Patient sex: M
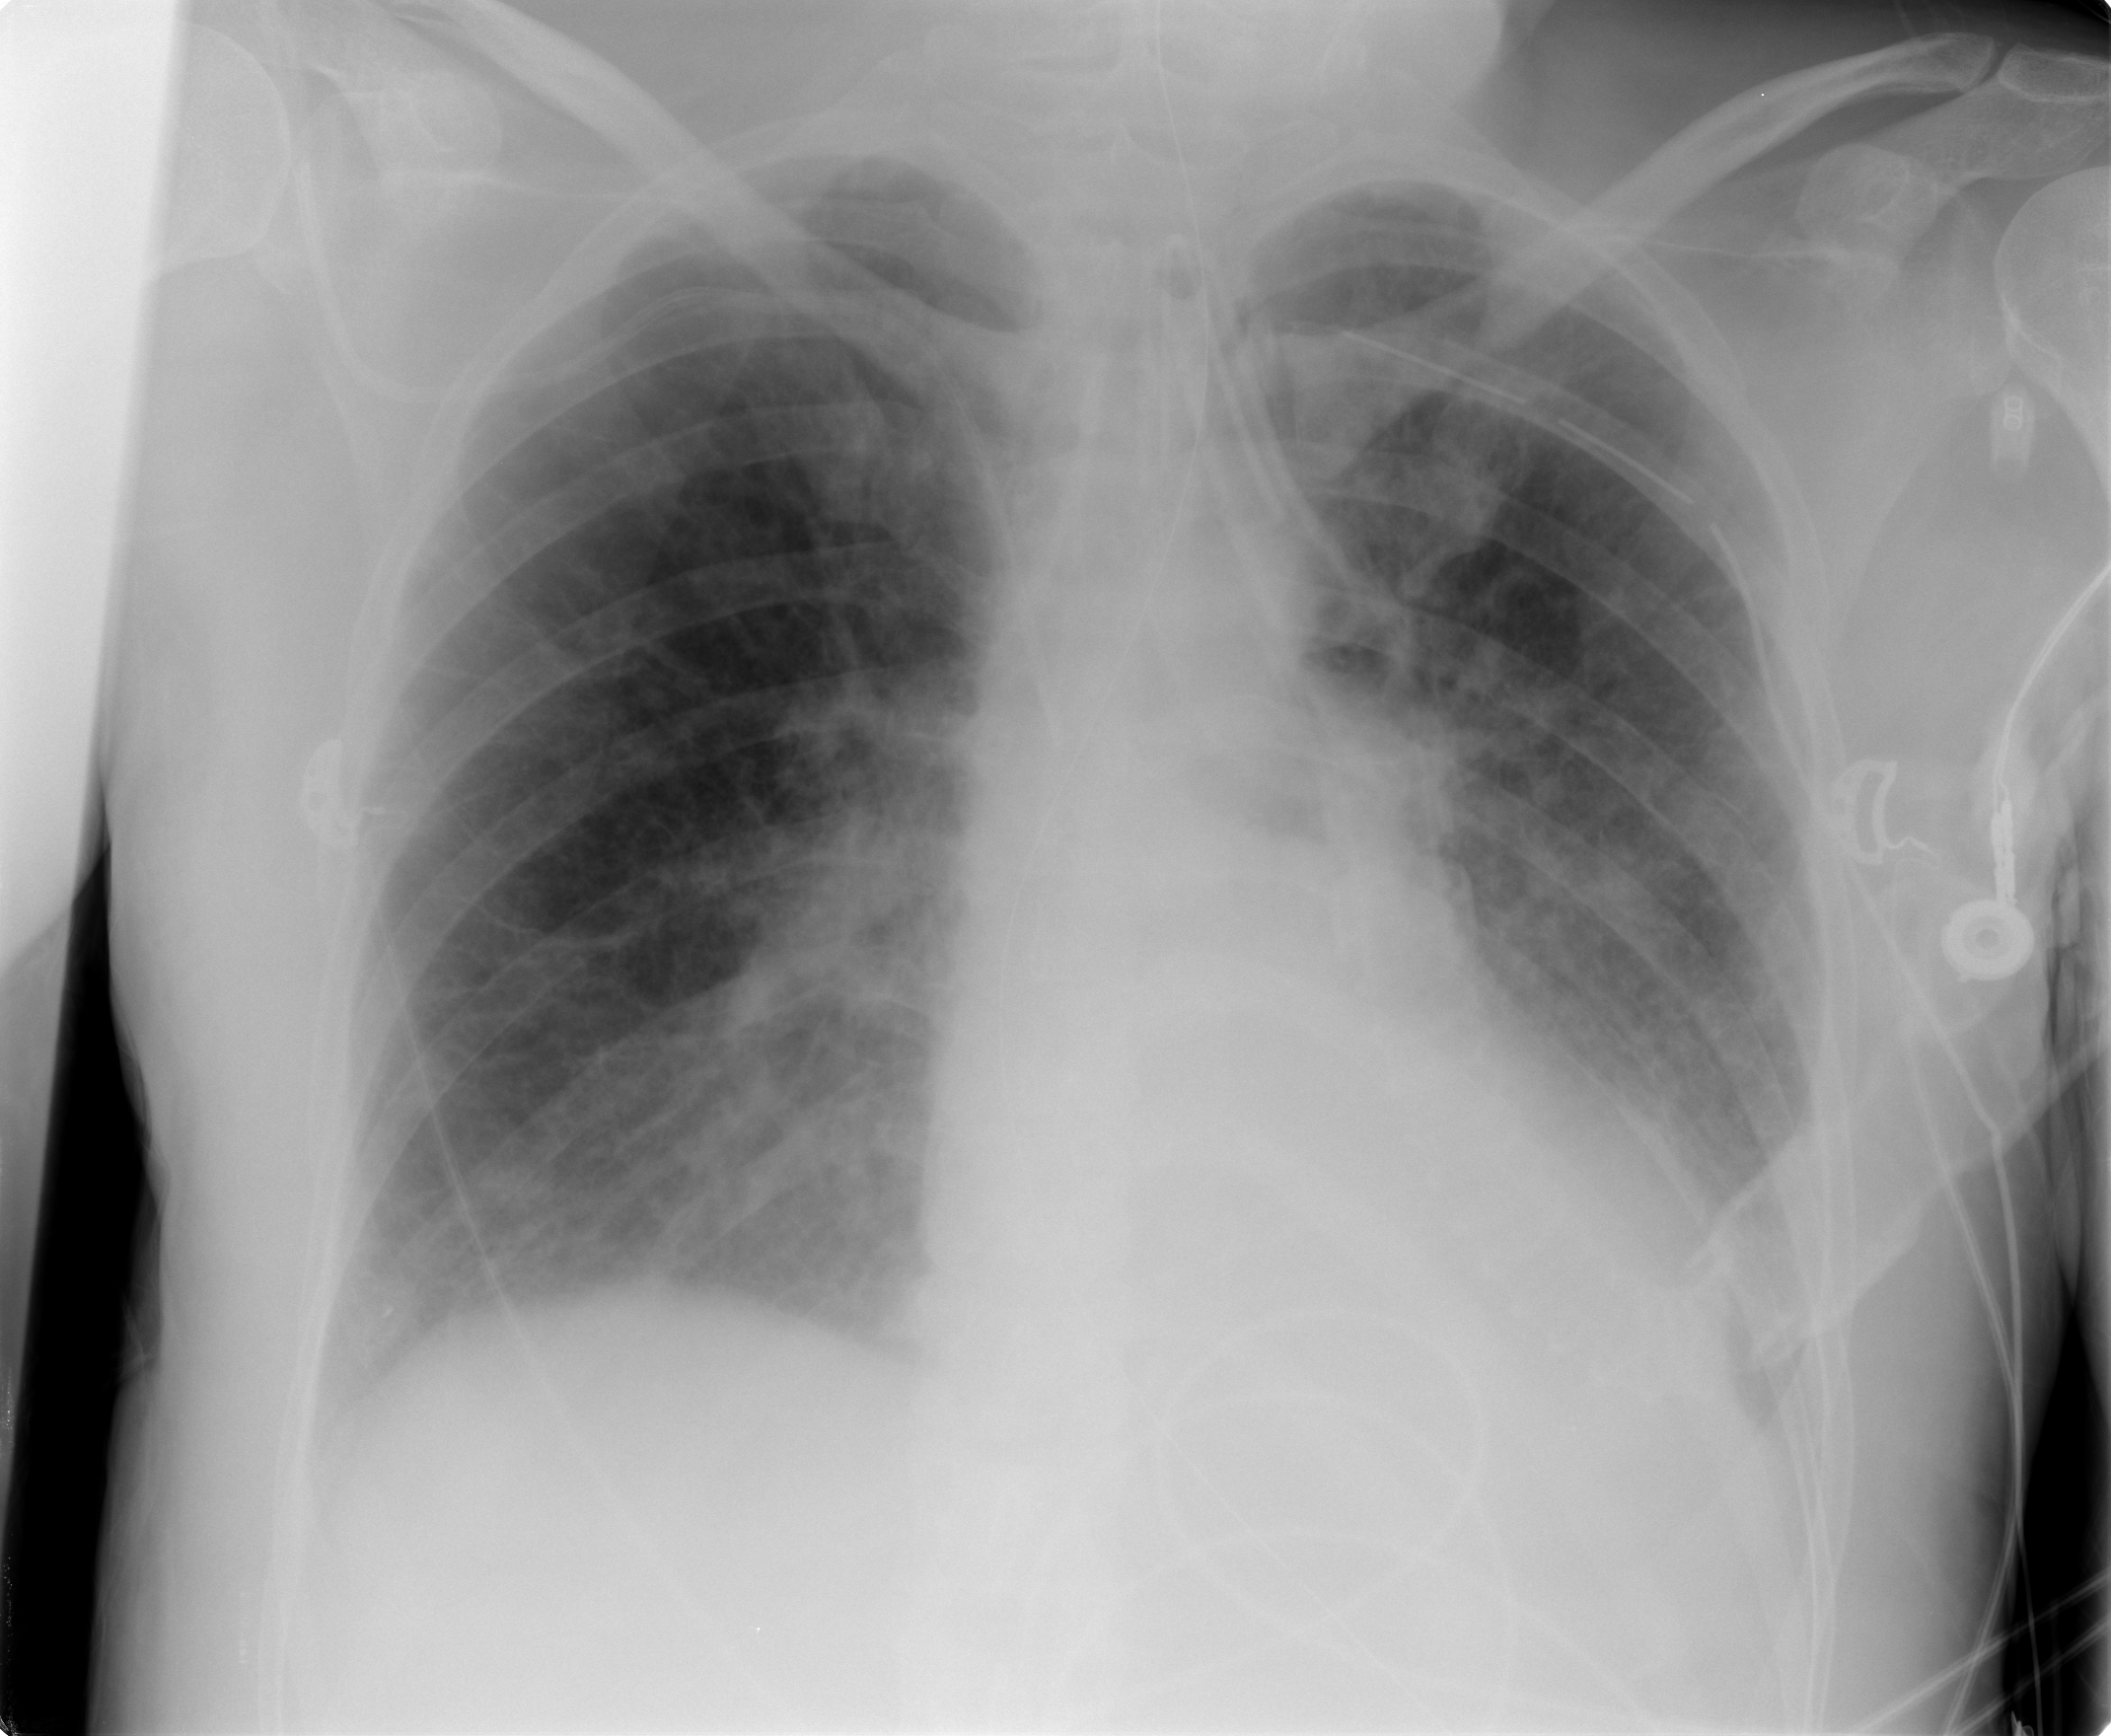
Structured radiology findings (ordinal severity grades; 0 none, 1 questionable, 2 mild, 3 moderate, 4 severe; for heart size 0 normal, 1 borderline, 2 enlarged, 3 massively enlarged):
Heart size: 2
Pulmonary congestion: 1
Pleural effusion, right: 2
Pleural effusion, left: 2
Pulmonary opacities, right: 0
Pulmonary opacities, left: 0
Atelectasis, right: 2
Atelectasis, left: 2